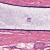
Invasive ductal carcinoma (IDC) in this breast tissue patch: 0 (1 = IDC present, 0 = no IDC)